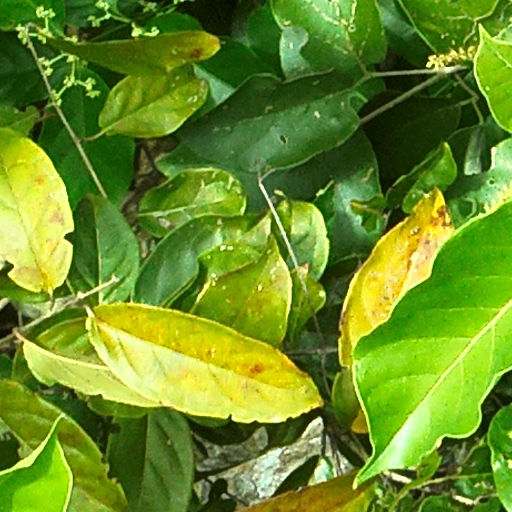
Species: Hieronyma alchorneoides
GBIF accepted scientific name: Hieronyma alchorneoides
Crown area (m\u00b2): 275.23